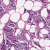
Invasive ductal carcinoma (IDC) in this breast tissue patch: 1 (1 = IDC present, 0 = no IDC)